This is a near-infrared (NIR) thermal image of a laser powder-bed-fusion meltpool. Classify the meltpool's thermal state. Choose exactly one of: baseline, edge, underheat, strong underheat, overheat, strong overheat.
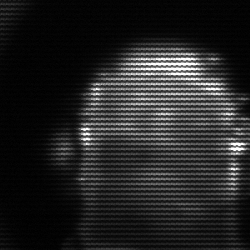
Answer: baseline